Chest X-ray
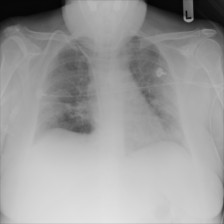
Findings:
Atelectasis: negative
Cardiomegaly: negative
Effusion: negative
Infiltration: negative
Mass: negative
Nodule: negative
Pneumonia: negative
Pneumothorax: negative
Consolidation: negative
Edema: negative
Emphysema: negative
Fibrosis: negative
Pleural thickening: negative
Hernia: negative